Question: I am displaying a UIWebview in a view controller that is presented as a modal view controller of style "form sheet". In that web view I am presenting a PDF file.
Here's what it looks like:

My problem is that it won't fit (width wise) despite me calling setScaledPageToFit. Also, I can't pan the web view width wise so I can't even see what is cut off. I have called these methods of the web view:
'''
[webView setScalesPageToFit:YES];
[webView setMultipleTouchEnabled:YES];
'''
What am I doing wrong?
Thanks!
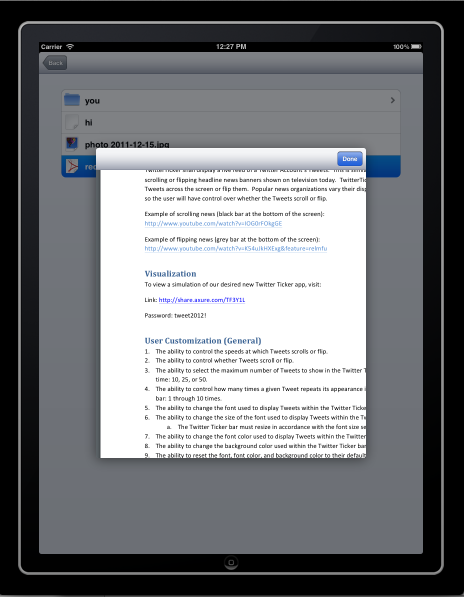
Answer: Check the frame and autoresizing masks of the 'UIWebView'
Anchor it to all sides of the superview and set the flexible width and height. Make sure the frame covers the bounds of the superview.